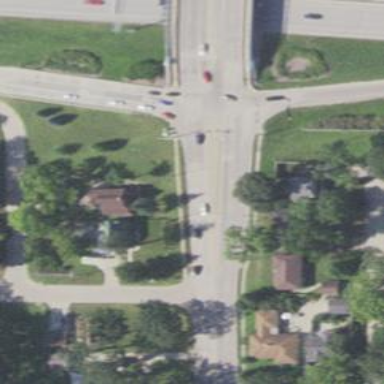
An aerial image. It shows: Marked crossing on footway.